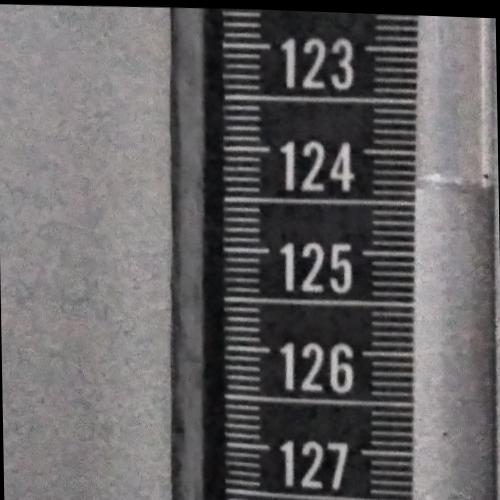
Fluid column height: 124.3 cm